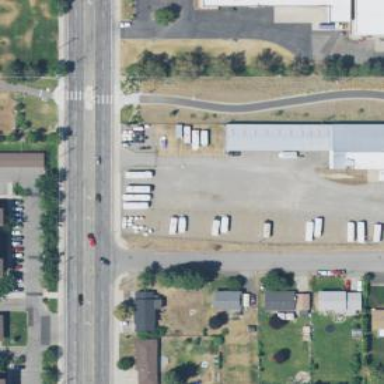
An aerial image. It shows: Storage rental shop.